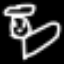
Label: angel